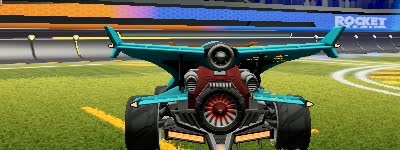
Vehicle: aftershock